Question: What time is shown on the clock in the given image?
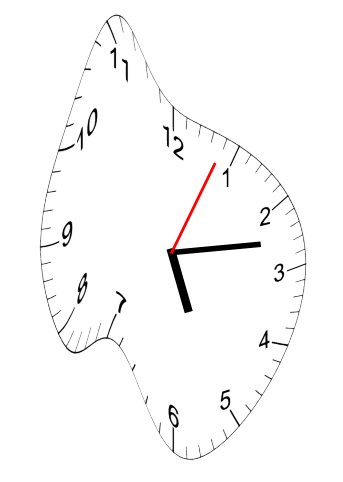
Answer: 05:13:04